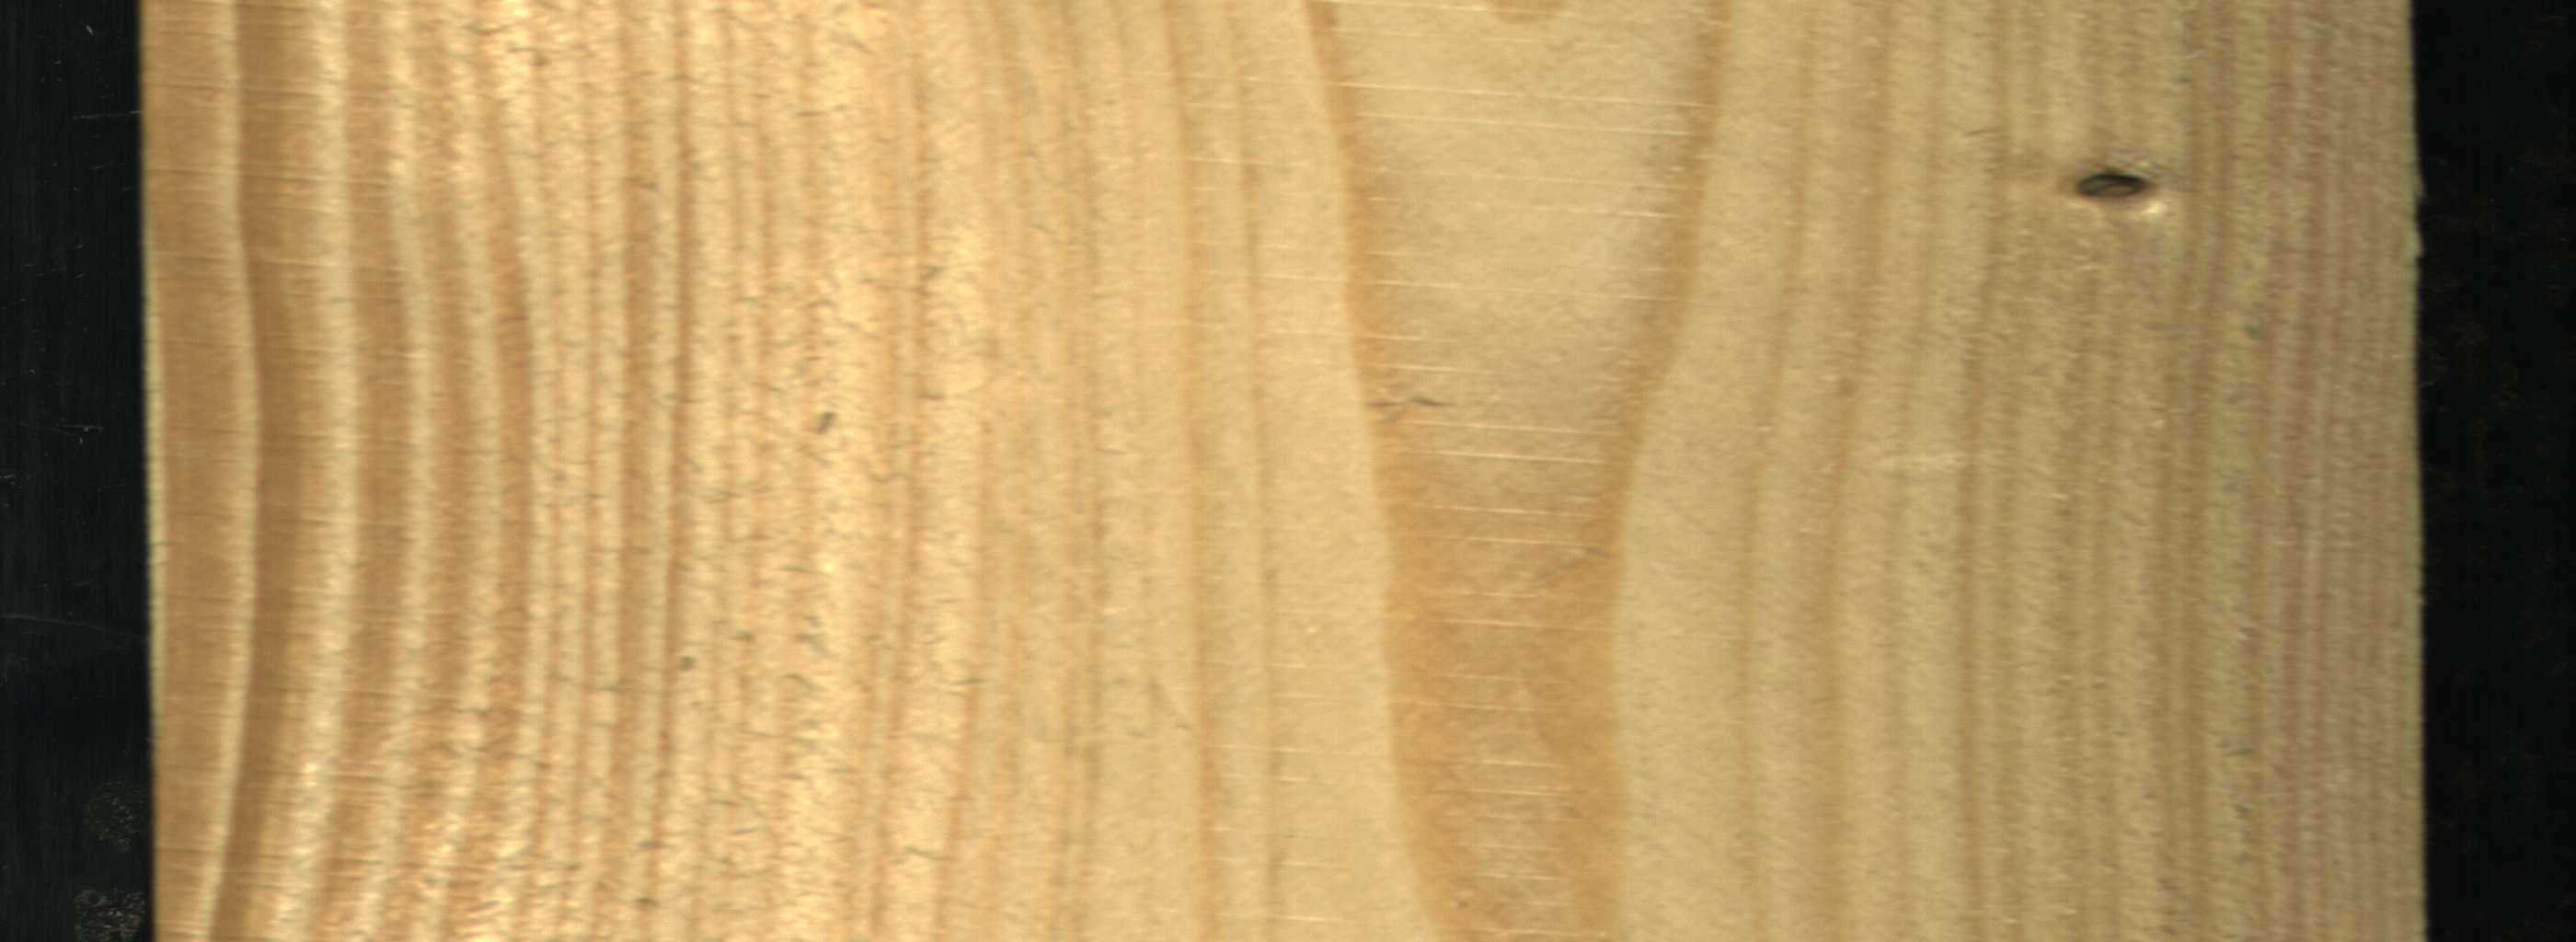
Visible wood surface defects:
Dead_Knot